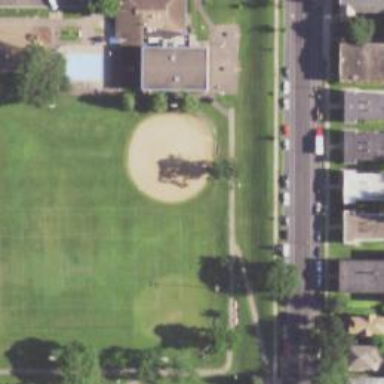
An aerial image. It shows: Baseball pitch for leisure and sports activities.